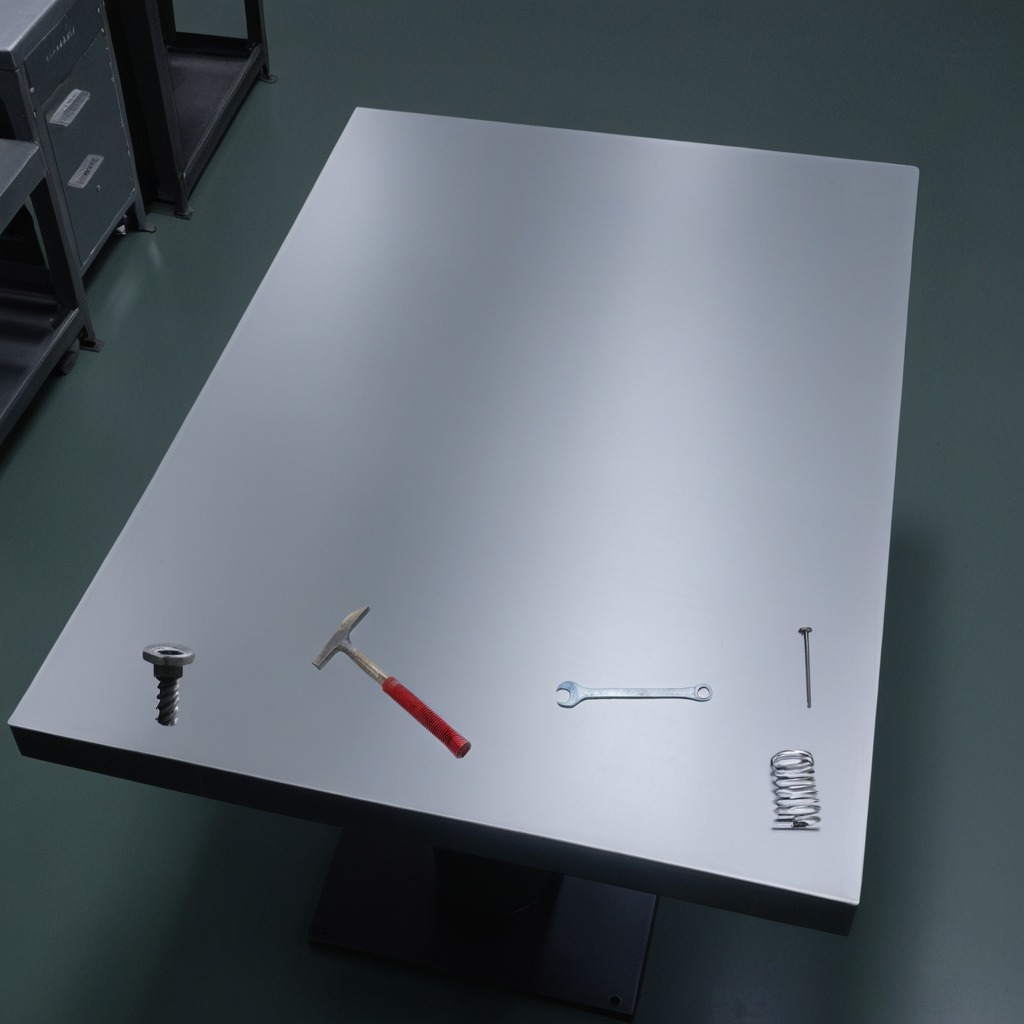
A hammer, an iron nail, a metal machine screw, a coiled metal spring, and a wrench are lying on the clean empty table in the basement in the evening.